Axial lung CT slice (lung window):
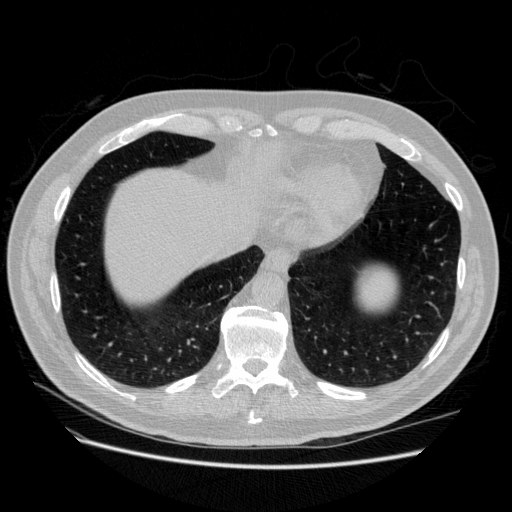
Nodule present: no